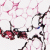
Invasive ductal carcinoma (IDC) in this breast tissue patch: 0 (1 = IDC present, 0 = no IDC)